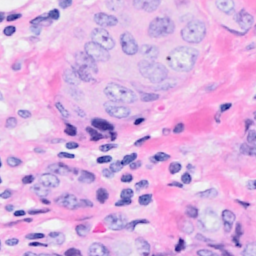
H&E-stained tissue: Breast